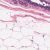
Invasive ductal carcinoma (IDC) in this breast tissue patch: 0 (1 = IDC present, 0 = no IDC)